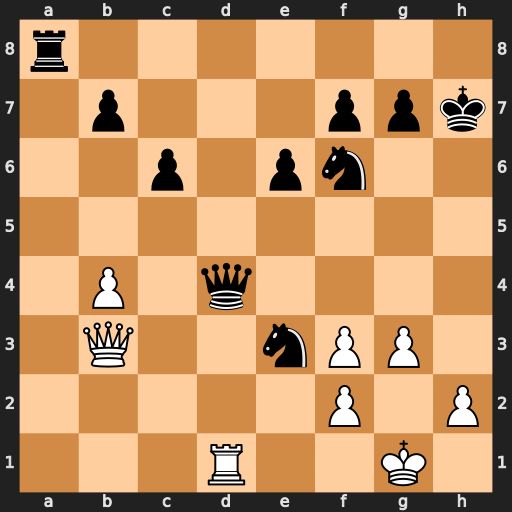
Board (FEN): r7/1p3ppk/2p1pn2/8/1P1q4/1Q2nPP1/5P1P/3R2K1
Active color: w
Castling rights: -
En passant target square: -
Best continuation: Qb1+ Qe4 fxe4